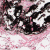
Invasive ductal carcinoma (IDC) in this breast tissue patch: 0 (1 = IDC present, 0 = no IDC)